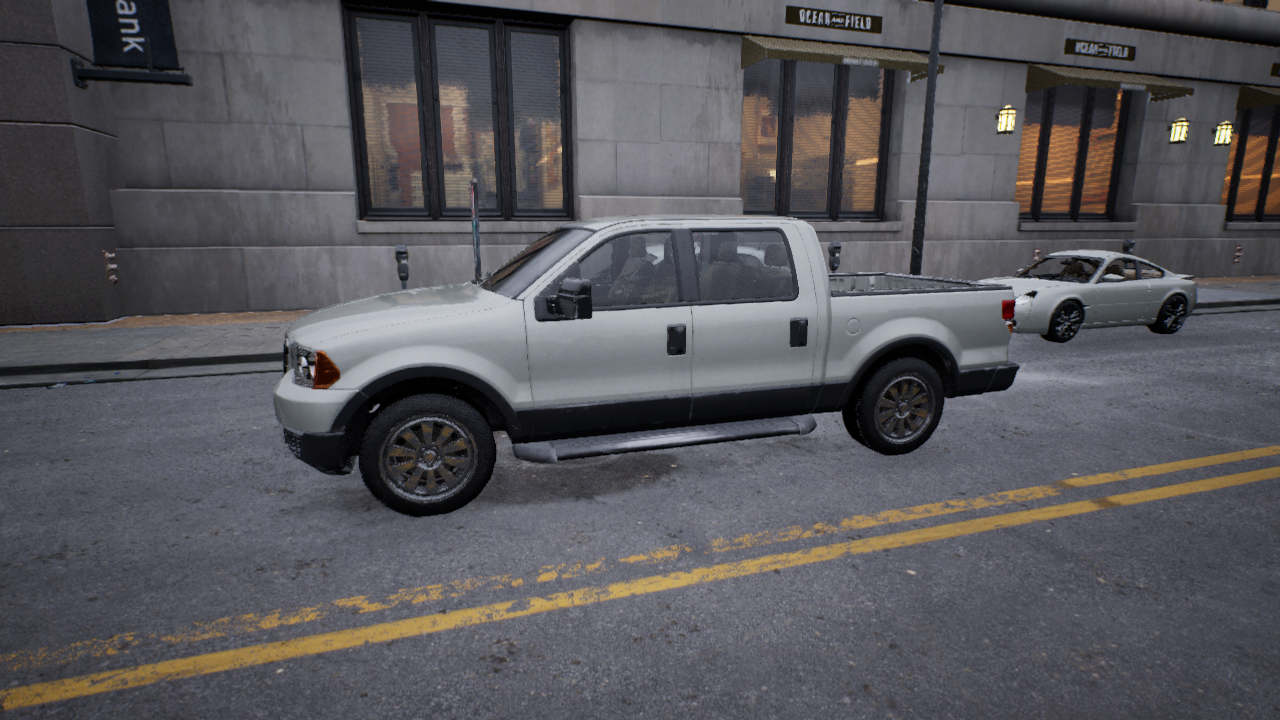
Venue: downtown
Lighting: clear day
Vehicle rig: pickup